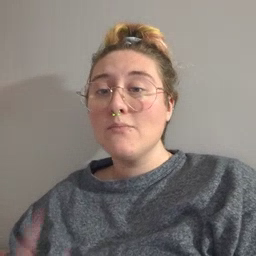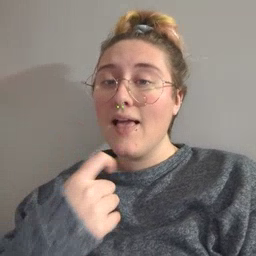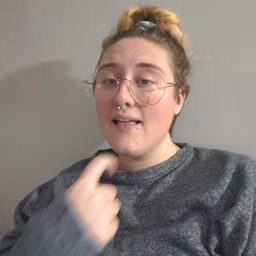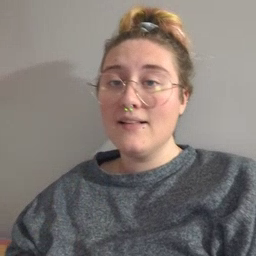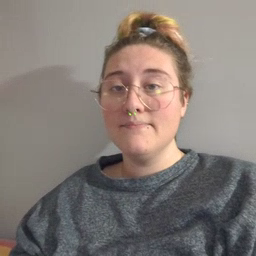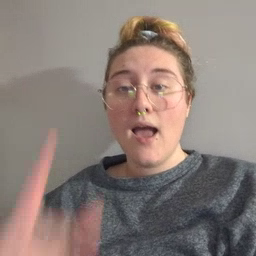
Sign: red